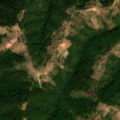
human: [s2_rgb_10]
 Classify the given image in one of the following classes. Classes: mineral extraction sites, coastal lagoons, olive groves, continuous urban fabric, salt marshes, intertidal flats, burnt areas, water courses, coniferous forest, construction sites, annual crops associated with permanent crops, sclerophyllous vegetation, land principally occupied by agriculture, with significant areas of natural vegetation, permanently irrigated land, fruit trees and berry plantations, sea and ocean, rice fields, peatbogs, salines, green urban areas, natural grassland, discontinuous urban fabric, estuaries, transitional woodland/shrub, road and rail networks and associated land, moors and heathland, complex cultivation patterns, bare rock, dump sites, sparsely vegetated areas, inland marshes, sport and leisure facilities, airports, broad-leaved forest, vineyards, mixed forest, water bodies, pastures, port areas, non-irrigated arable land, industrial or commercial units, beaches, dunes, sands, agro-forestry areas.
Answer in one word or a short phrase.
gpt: complex cultivation patterns, land principally occupied by agriculture, with significant areas of natural vegetation, broad-leaved forest